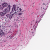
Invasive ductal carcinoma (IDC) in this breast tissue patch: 0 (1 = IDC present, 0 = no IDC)